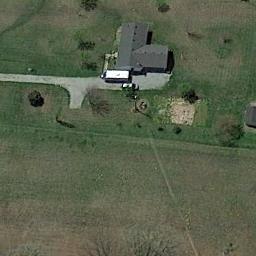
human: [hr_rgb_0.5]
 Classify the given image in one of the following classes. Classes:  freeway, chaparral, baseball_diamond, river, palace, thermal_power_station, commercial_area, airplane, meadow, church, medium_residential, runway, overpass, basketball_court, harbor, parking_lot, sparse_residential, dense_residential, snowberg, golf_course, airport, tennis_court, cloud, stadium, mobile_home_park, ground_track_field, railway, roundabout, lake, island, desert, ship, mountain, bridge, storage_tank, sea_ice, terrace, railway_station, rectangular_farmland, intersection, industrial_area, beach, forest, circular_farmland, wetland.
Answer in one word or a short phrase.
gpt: sparse_residential